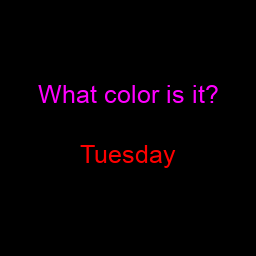
Color: red
Background color: black
Question text color: magenta